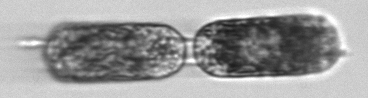
Label: Hemiaulus